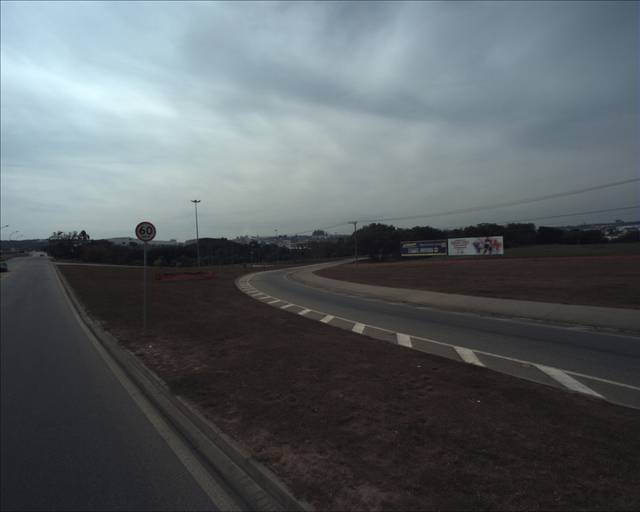
Region: Brazil
Coordinates: -23.47, -47.454